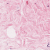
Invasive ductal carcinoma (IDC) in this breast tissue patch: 0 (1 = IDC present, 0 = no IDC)